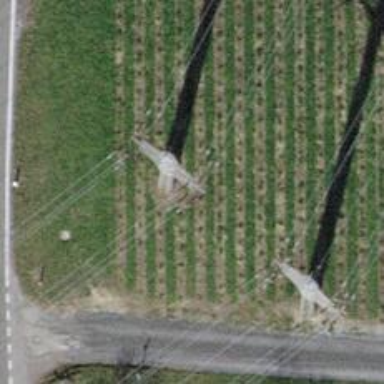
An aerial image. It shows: Power line in the image.